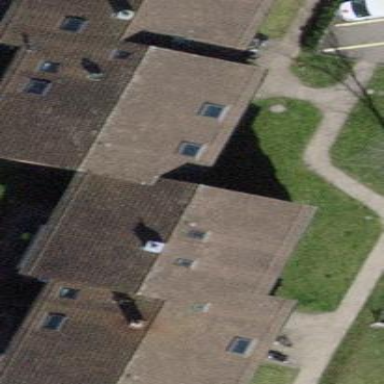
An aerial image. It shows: Building with tiled roof.